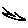
Label: zigzag